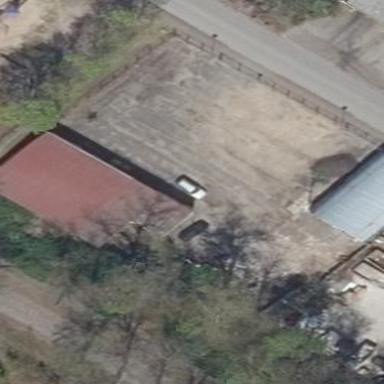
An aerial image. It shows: Group of garages.